Brain MRI, t2w sequence, axial 2D slice.
Patient: age 45, sex F, weight 95 kg, height 1.95 m
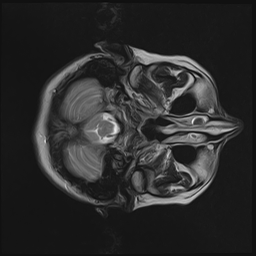